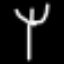
Label: fork